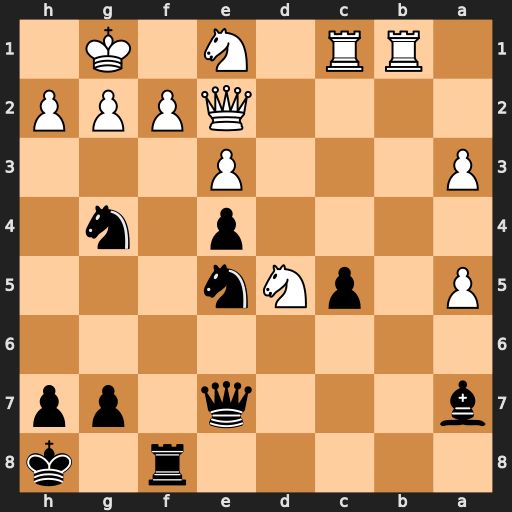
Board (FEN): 5r1k/b3q1pp/8/P1pNn3/4p1n1/P3P3/4QPPP/1RR1N1K1
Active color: b
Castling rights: -
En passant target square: -
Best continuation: Qh4 h3 Rxf2 Rc2 Rxe2